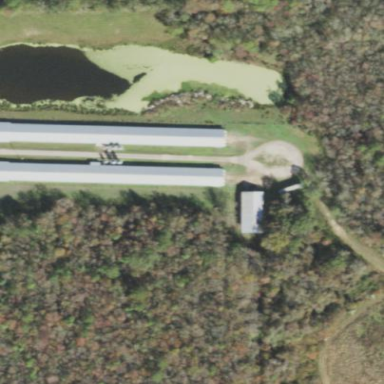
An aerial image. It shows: Poultry farmyard.